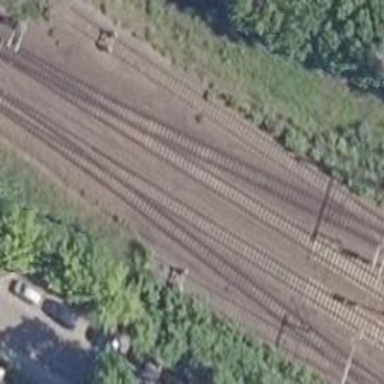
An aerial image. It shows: Rail siding with electrified contact lines.